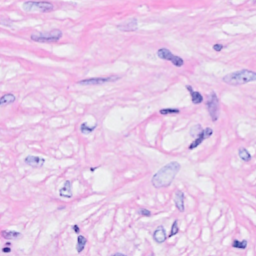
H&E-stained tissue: Breast